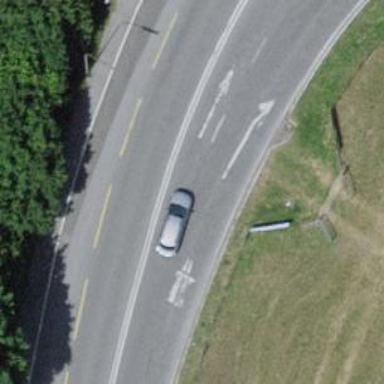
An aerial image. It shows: Tertiary road with asphalt surface. The road has designated bus lane on the left side.